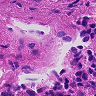
Metastatic tissue present: no